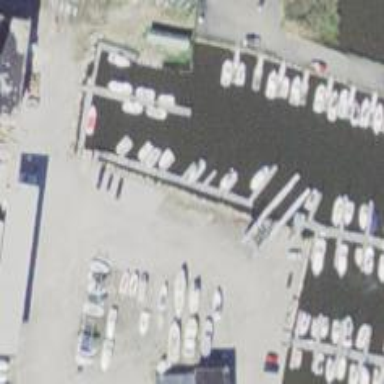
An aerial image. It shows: Man-made pier.